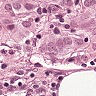
Metastatic tissue present: yes